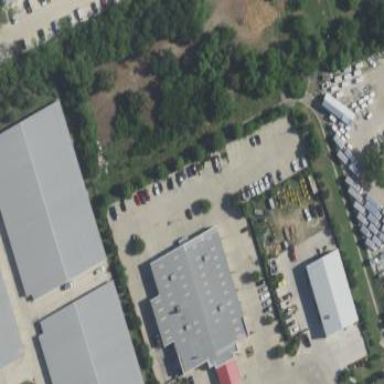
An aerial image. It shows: Building used as car repair shop.